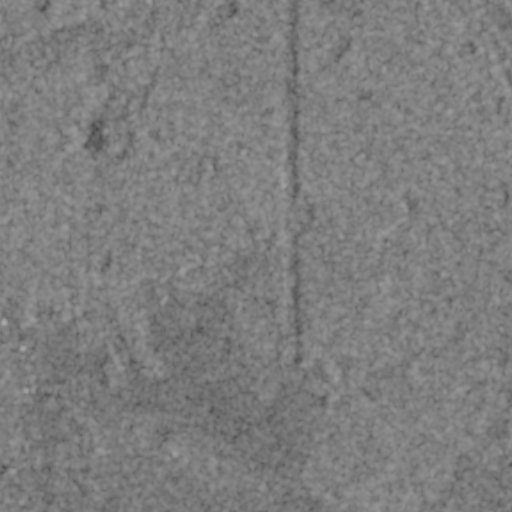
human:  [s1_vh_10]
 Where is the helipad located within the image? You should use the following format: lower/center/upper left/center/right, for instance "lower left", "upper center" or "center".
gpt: The helipad is located in the upper center of the image.
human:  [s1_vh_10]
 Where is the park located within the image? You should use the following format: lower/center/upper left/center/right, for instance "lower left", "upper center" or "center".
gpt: The park is located in the lower left of the image.
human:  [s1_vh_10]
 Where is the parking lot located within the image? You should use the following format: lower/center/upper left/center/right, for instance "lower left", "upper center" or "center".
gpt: The parking lot is located in the upper left of the image.
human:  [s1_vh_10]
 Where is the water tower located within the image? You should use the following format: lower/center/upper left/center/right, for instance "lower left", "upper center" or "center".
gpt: The water tower is located in the lower left of the image.
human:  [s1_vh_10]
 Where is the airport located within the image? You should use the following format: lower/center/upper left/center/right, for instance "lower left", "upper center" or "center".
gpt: There is no airport in the image.

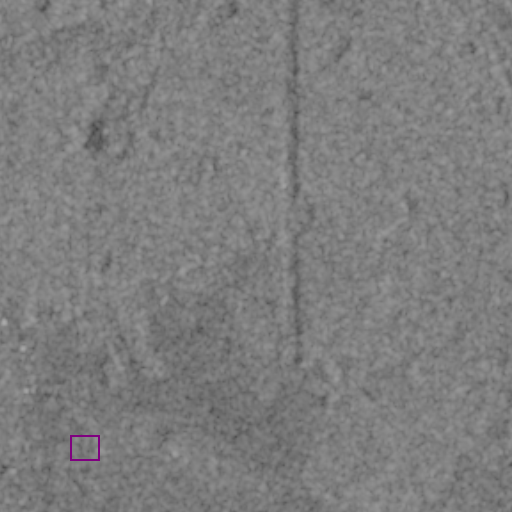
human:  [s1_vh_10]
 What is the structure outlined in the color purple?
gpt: The structure outlined in purple is a park.
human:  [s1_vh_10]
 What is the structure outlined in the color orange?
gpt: There is no orange outline.